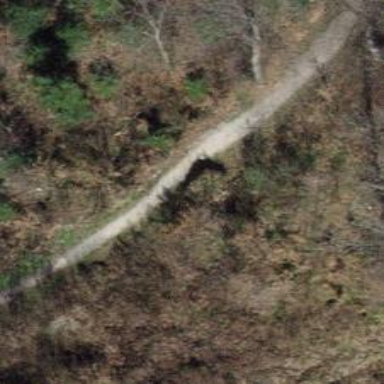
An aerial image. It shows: Path with fine gravel surface.